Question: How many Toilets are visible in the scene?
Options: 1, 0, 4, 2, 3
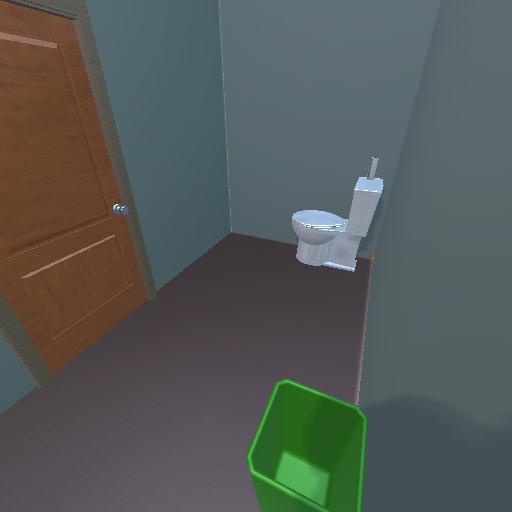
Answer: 1